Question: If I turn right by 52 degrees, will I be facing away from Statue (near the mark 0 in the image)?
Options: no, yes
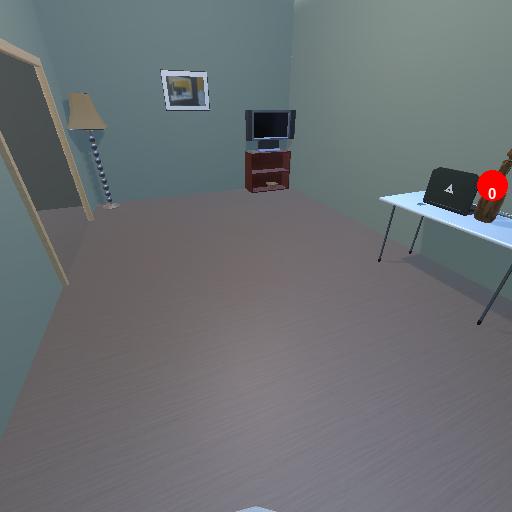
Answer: no